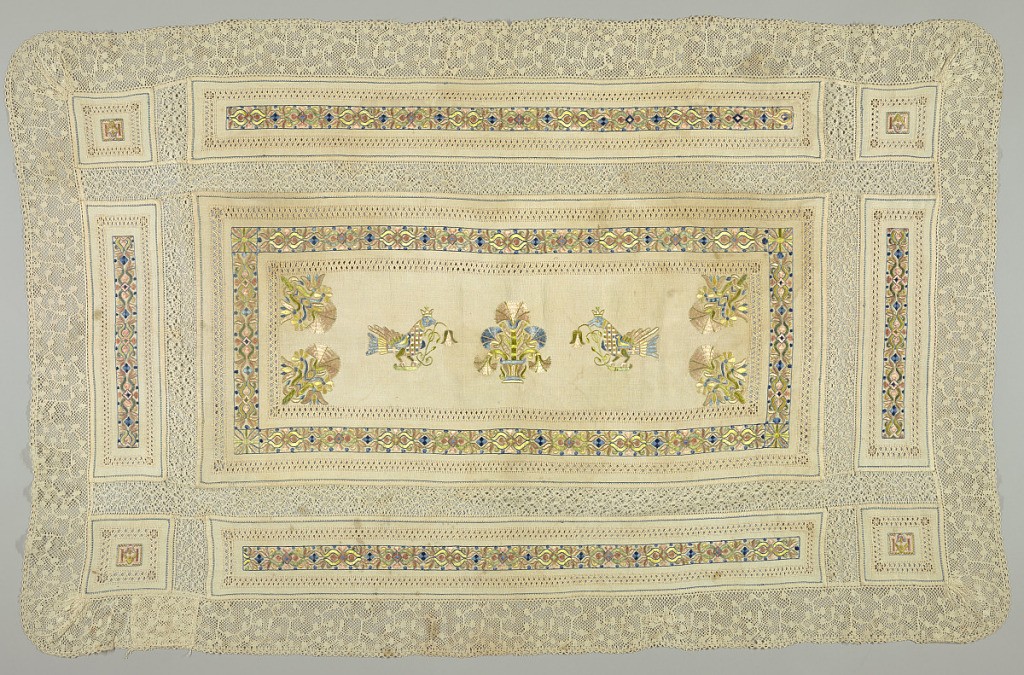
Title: Cover
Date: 19th century
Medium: linen, silk Technique: embroidered on plain weave
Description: Central panel has embroidery in design of crowned birds on either side of a basket of flowers. Carnation ornaments in corners with borders of stylized flowers and drawn work.